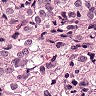
Metastatic tissue present: yes